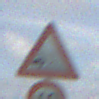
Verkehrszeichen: SplittSchotter
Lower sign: Geschwindigkeit40
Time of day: MorningAfternoon
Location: Outdoor (Nature)
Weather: PartlyCloudy
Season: NotSpecified
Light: Natural